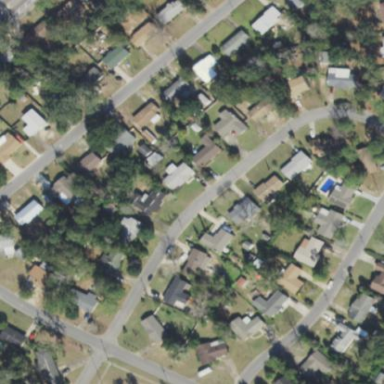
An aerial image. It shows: Residential area consisting of single-family homes.